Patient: sex F, age 41
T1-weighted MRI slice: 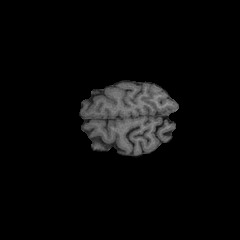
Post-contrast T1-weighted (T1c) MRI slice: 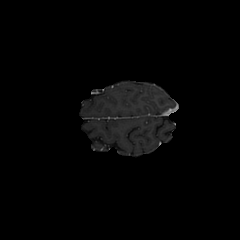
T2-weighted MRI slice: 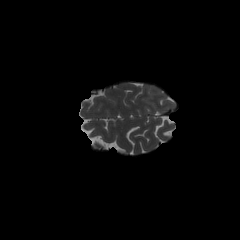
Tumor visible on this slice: no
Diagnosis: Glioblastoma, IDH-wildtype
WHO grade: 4